Current action and preconditions to check: trajectory_clear

Your task: For each precondition in the list above, predict whether it will hold at this action.

Consider the current scene as observed from the mobile robot's camera, and analyze the predicted future states of all dynamic agents (e.g., people, animals, vehicles, or any moving entities) within the NEXT SECOND.

IMPORTANT: Only answer "very likely" if you are absolutely certain—based on strong, clear evidence—that a dynamic agent will violate the precondition in the predicted future state. Do NOT answer "very likely" for unlikely, ambiguous, or low-probability risks.

Ask yourself for each precondition: Is there a high probability, with clear and convincing evidence, that the predicted future states of any dynamic agent will interfere with the predicted future state of the currently executing action within the NEXT SECOND, causing that precondition to fail?

Assess the risk level based on these predictions. Use "likely" or "very likely" if motions create a clear risk of interference.

Use "neutral" or "improbable" if agents are nearby but their predicted paths are clearly diverging or non-conflicting.

Failure Risk Categories: "very improbable", "improbable", "neutral", "likely", "very likely"

Answer Format: Output ONLY the probability_of_failure value from these categories: "very improbable", "improbable", "neutral", "likely", "very likely"

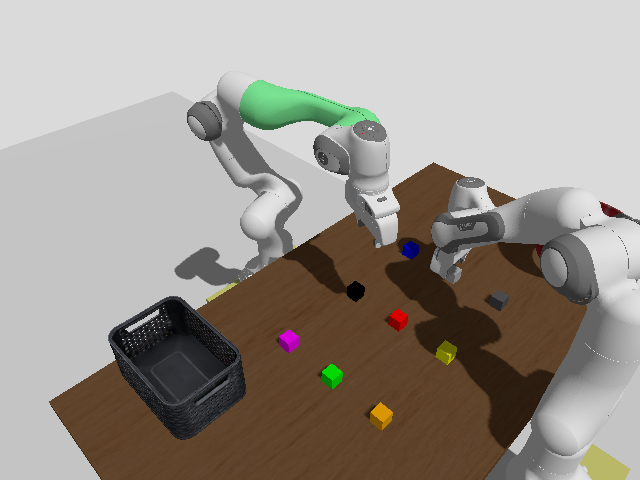

Answer: very improbable